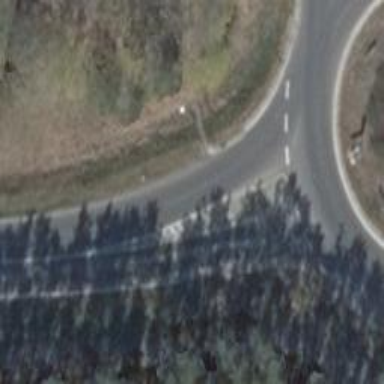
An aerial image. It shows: Road with "give way" sign.